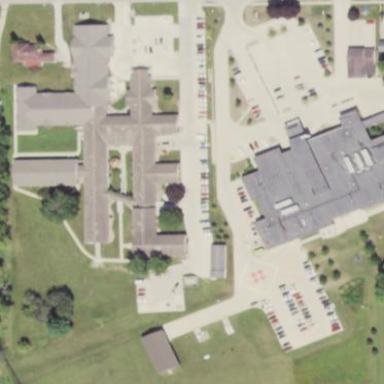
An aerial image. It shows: Hospital.